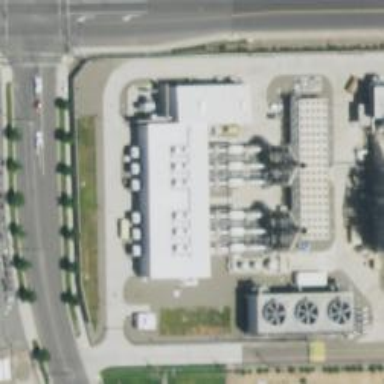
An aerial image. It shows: Gas-powered generator.